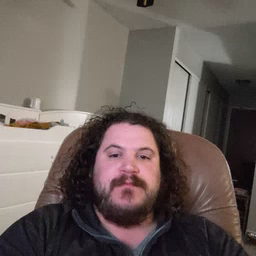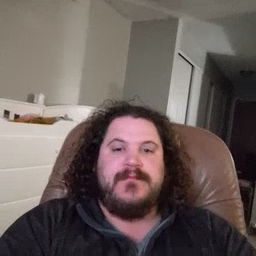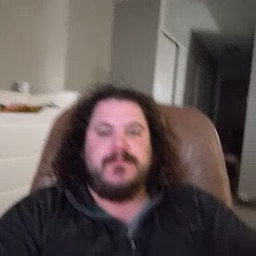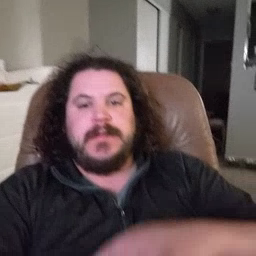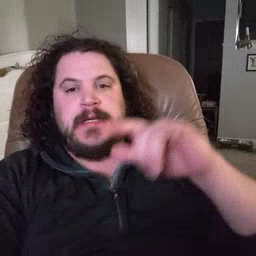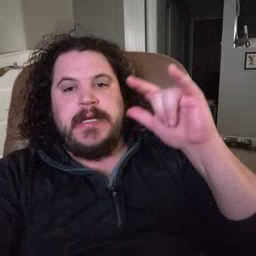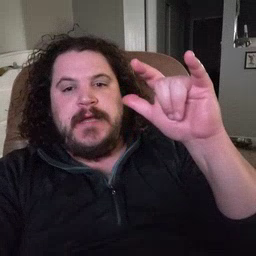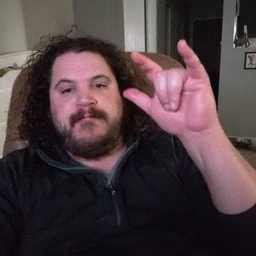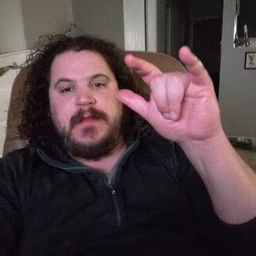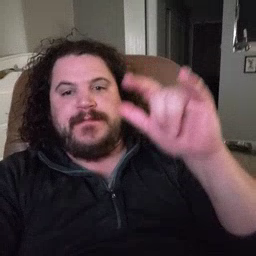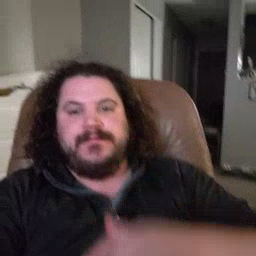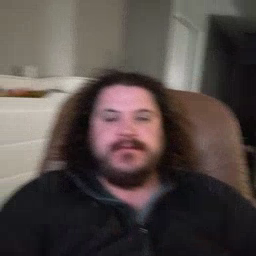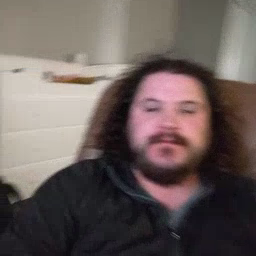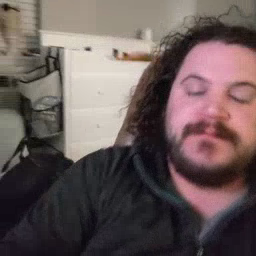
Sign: airplane